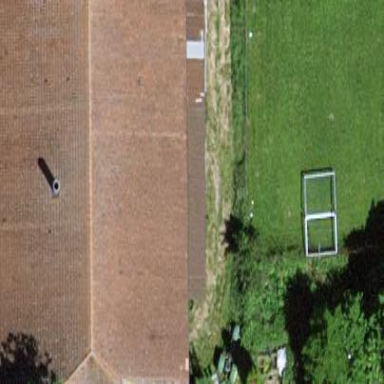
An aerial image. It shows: Barn.